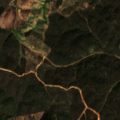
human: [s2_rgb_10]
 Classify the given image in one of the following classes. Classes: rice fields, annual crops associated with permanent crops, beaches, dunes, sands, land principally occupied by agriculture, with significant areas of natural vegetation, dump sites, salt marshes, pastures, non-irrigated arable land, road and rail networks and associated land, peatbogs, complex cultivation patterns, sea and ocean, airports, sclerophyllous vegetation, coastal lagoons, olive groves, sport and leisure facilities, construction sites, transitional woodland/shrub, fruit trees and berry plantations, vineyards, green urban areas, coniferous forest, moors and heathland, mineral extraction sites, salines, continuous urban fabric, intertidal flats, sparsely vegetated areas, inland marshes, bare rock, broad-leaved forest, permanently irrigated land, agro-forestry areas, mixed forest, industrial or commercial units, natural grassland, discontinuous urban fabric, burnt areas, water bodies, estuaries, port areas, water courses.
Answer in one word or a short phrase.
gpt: broad-leaved forest, transitional woodland/shrub